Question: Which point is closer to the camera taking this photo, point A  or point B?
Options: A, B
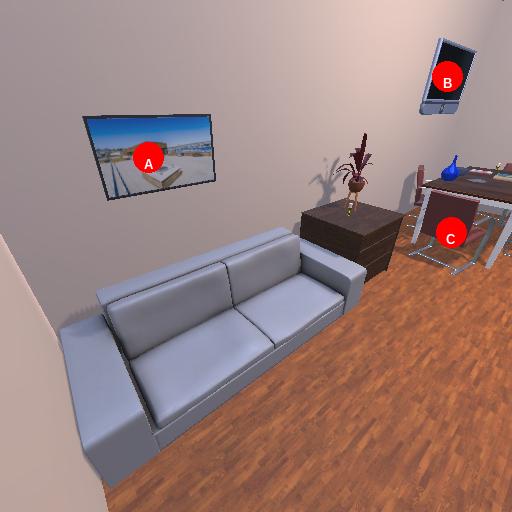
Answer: A